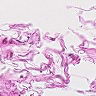
Metastatic tissue present: no